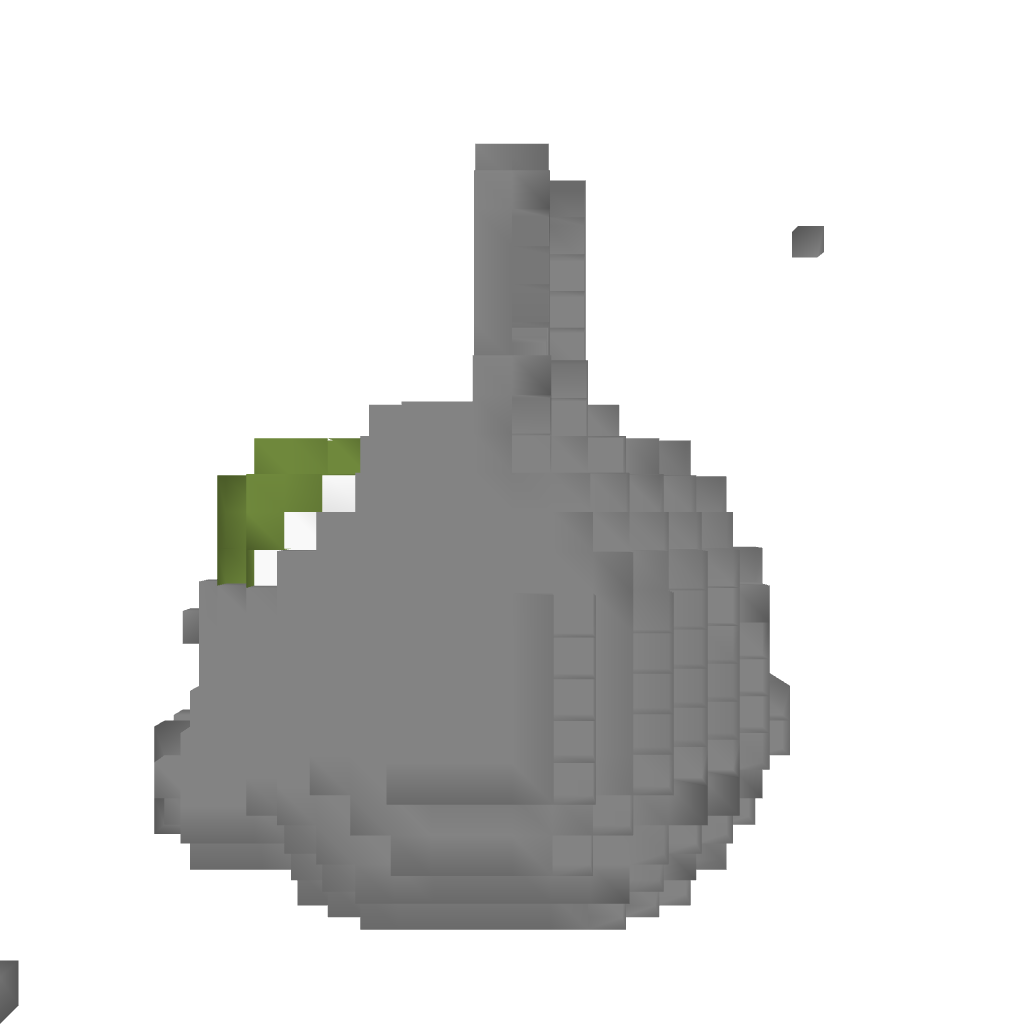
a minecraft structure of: Cat Head - By Cybersneeze high quality